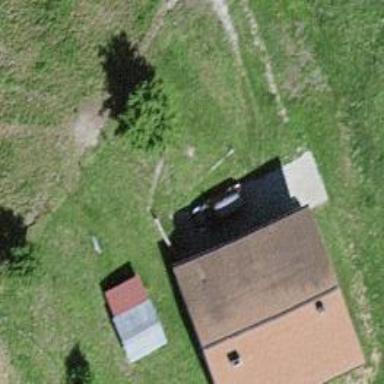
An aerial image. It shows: Simple and straightforward house.